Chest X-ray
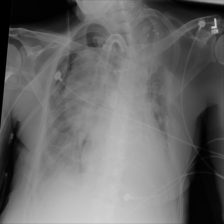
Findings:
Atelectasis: negative
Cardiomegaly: negative
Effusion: negative
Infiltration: negative
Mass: positive
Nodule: negative
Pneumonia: negative
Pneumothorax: negative
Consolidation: negative
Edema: negative
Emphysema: negative
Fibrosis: negative
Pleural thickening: negative
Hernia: negative